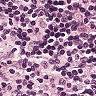
Metastatic tissue present: no